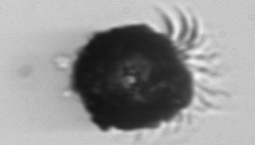
Label: Stenosemella_pacifica